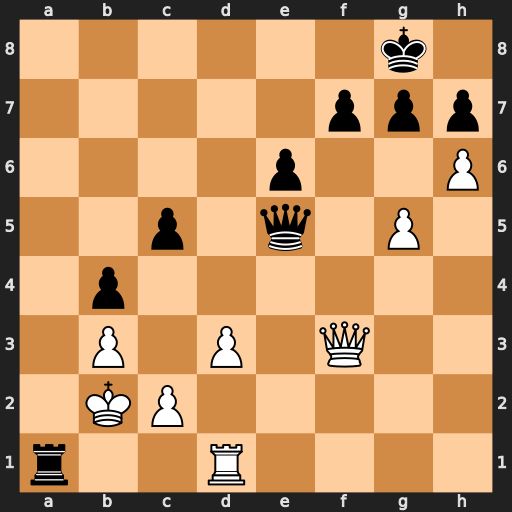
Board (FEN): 6k1/5ppp/4p2P/2p1q1P1/1p6/1P1P1Q2/1KP5/r2R4
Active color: w
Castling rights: -
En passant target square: -
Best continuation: d4 cxd4 Kxa1